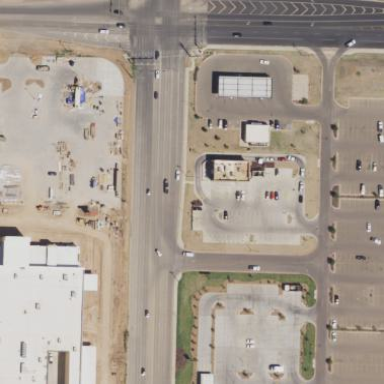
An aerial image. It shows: Retail area.